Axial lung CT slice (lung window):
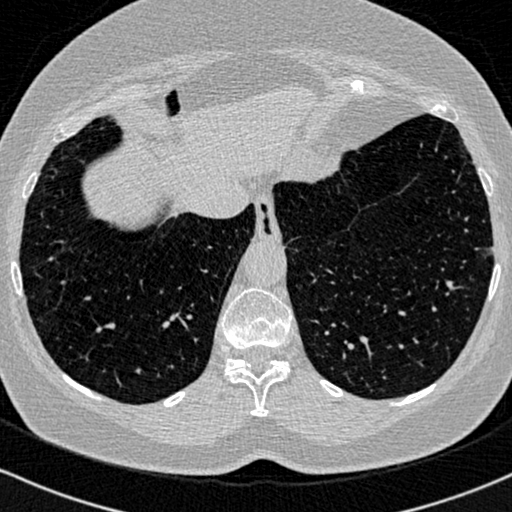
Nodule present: no